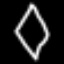
Label: diamond